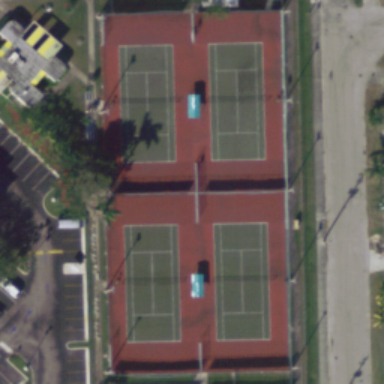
Four tennis courts arranged neatly with a road beside .